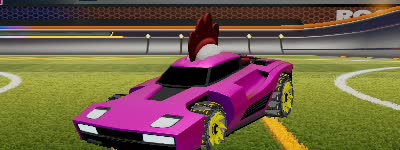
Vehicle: breakout